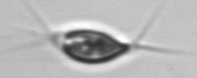
Label: Chrysochromulina